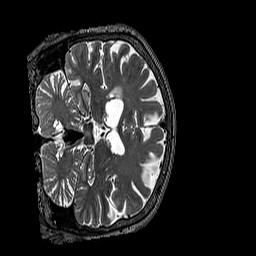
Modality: T2w
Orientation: coronal
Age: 63
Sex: female
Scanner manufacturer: siemens
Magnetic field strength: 3 T
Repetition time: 3.2 s
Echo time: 0.567 s